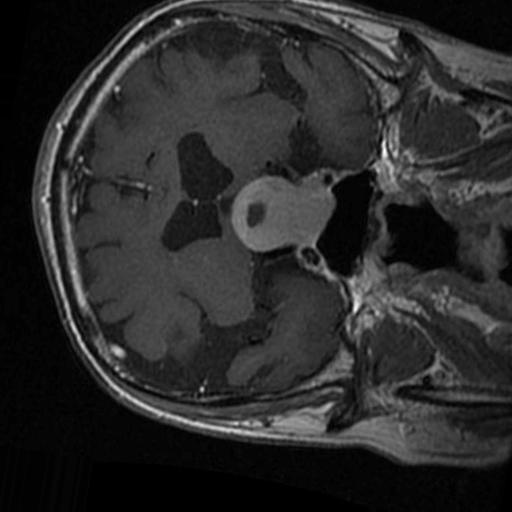
Label: brain_tumor